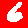
Digit: 6